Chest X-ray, PA view. Patient: 37 years old, sex F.
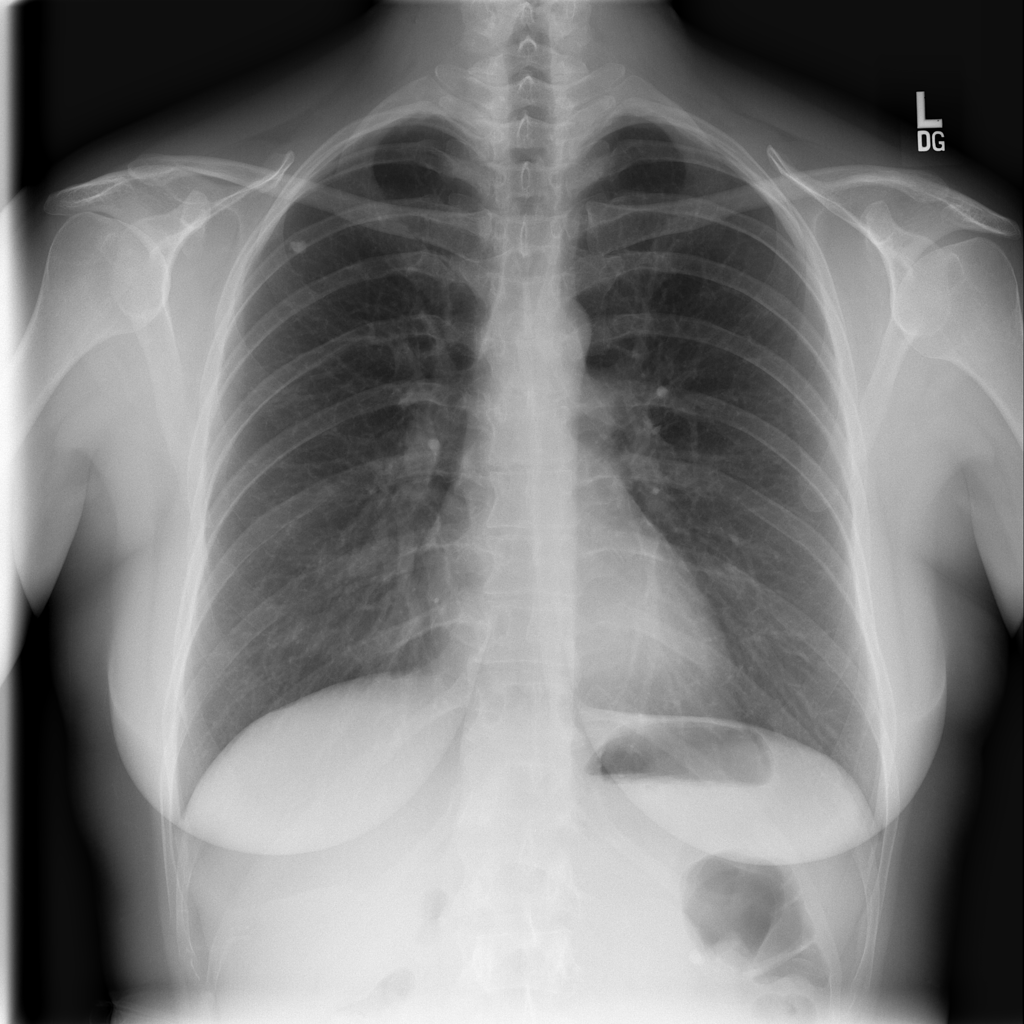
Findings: No Finding